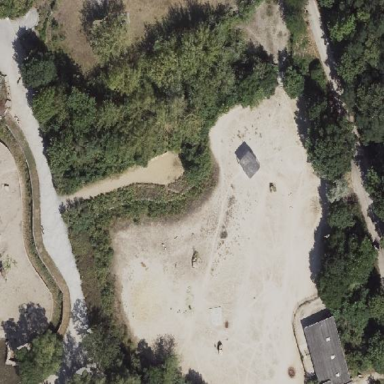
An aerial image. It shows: Sandy area in nature.